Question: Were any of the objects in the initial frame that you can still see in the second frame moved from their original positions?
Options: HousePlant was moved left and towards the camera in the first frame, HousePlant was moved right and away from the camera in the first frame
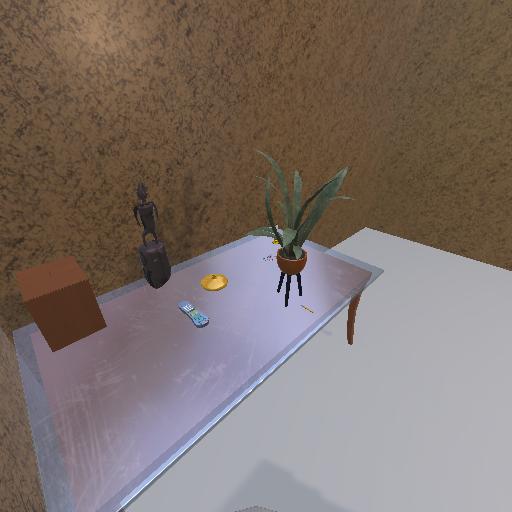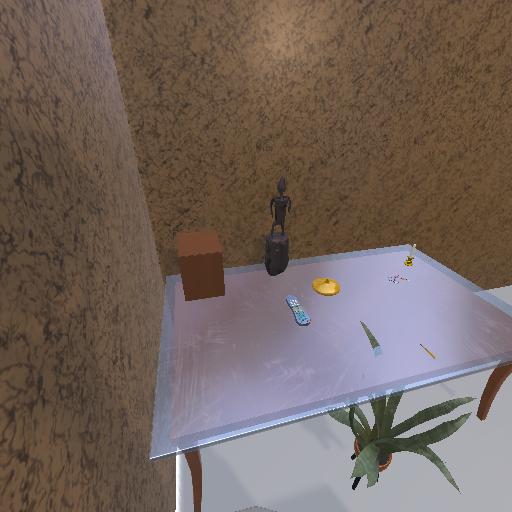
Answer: HousePlant was moved left and towards the camera in the first frame